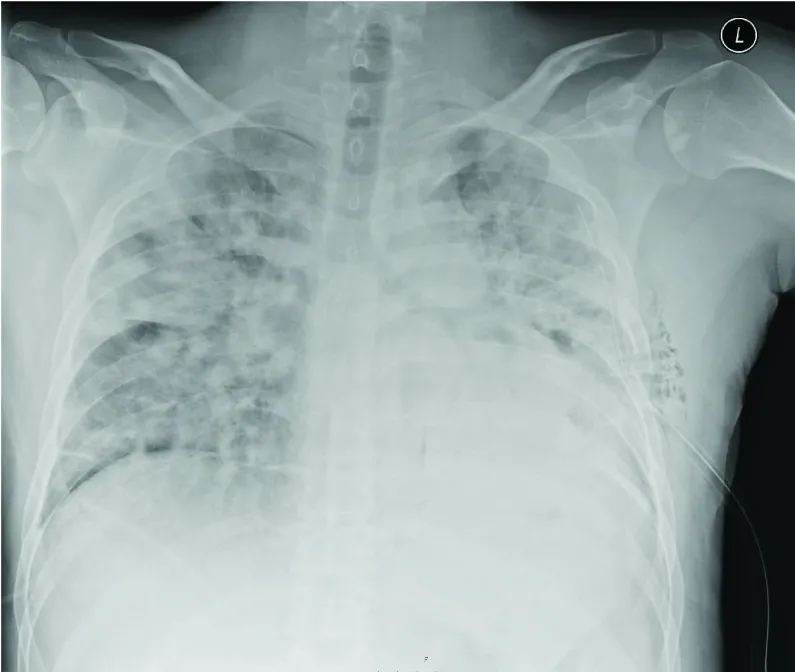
Chest radiograph one hour after drainage of the left hemopneumothorax showing bilateral pulmonary edema.
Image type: radiology (x_ray)